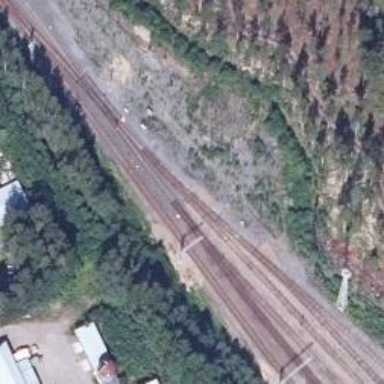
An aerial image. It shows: Wedge is used for the railway derail.